Field crop: maize
Growth stage: 1
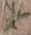
Species: atriplex